Question: How do I output some information in Postman tests?
'''
console.log(tv4.error);
tests["Valid Data1"] = tv4.validate(data1, schema);
'''
'console.log()' seems to be working but I want to output my info into the same panel where my assertions go (for easier correlation):

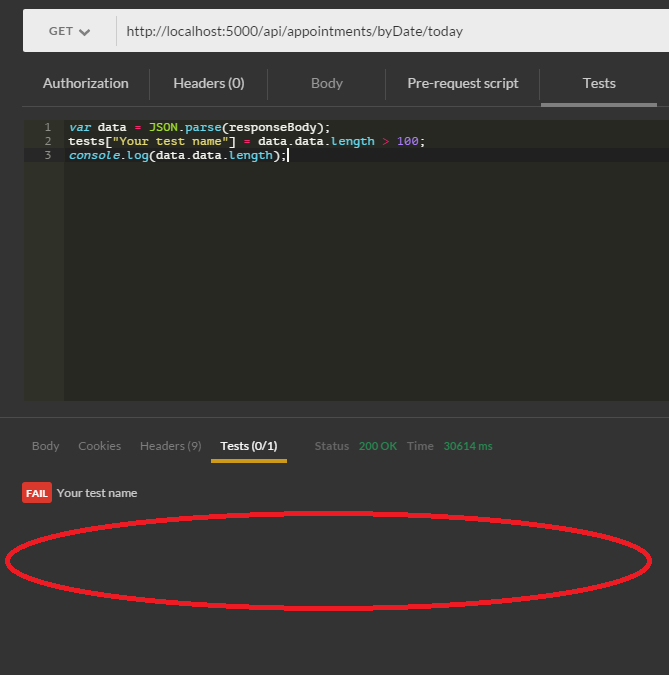
Answer: Just make a fake test that passes:
'''
var jsonData = JSON.parse(responseBody);
tests["id = " + jsonData.id] = true; // debug message
tests["name = " + jsonData.name] = true; // debug message
'''